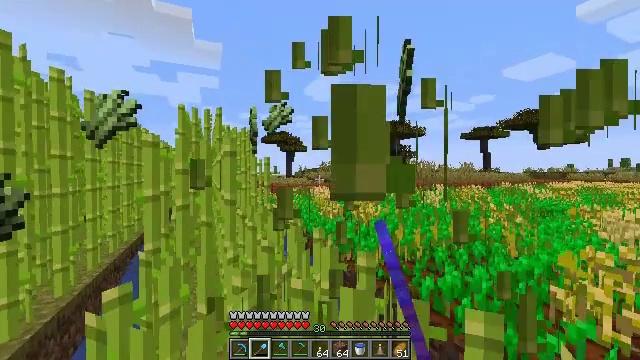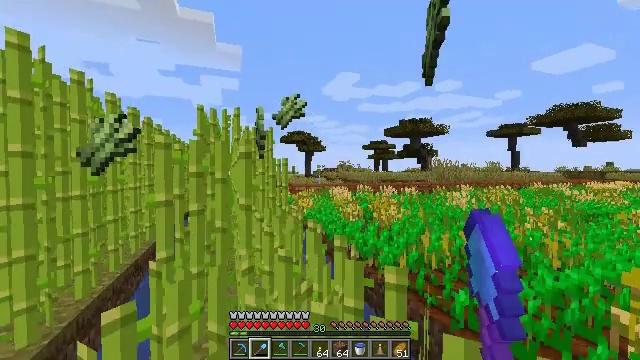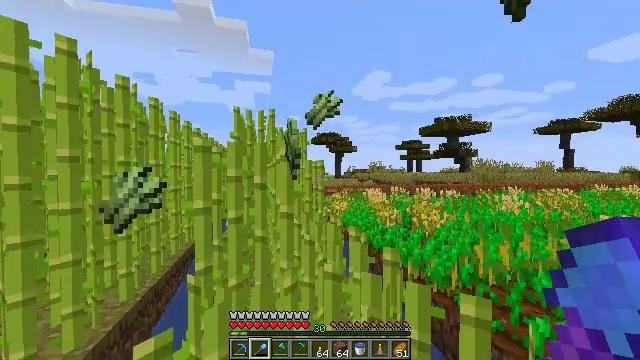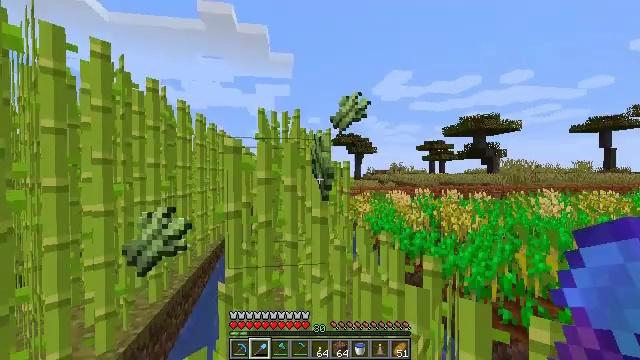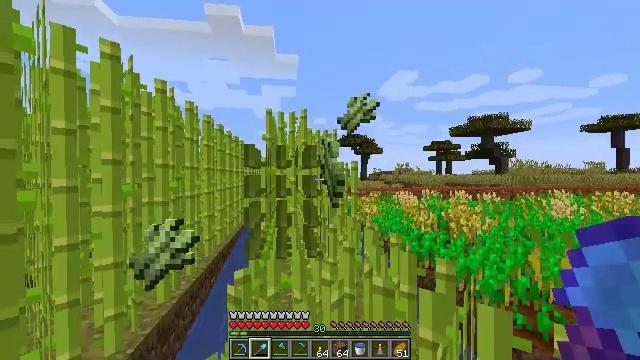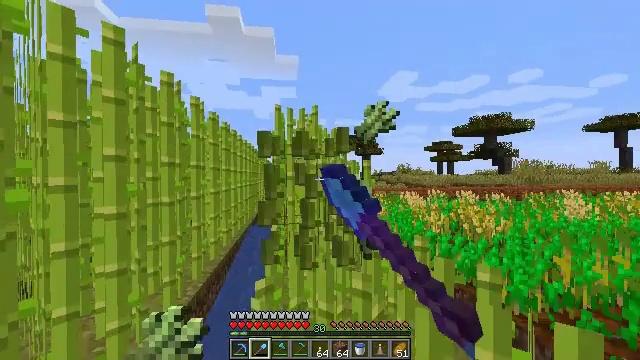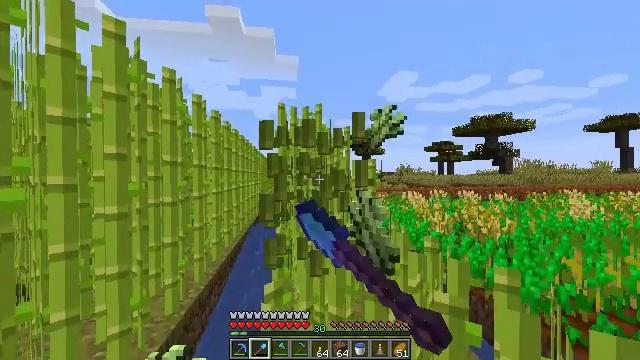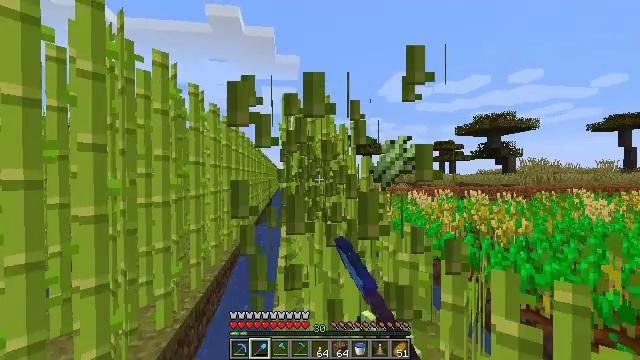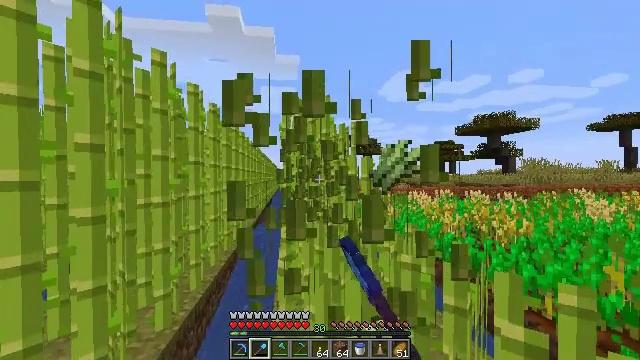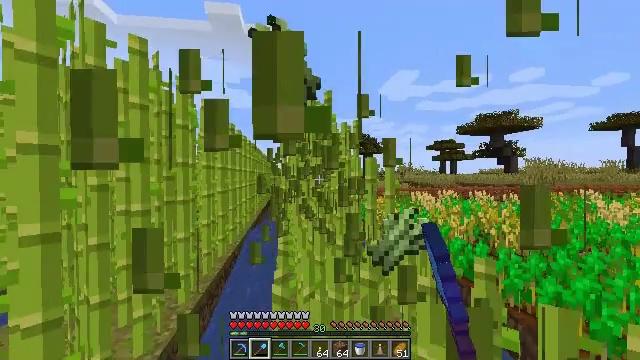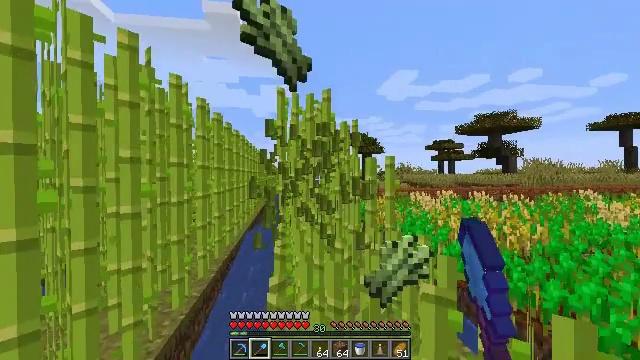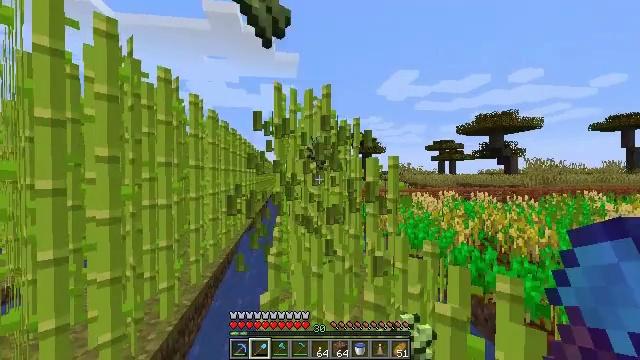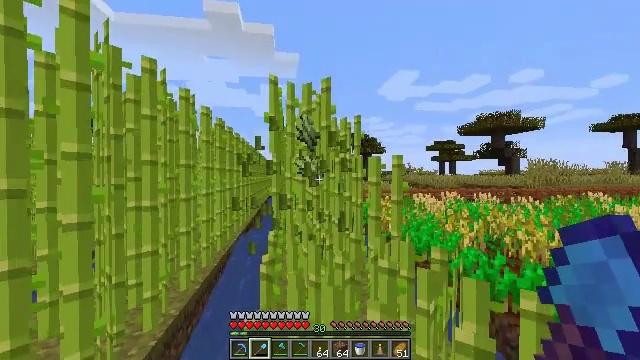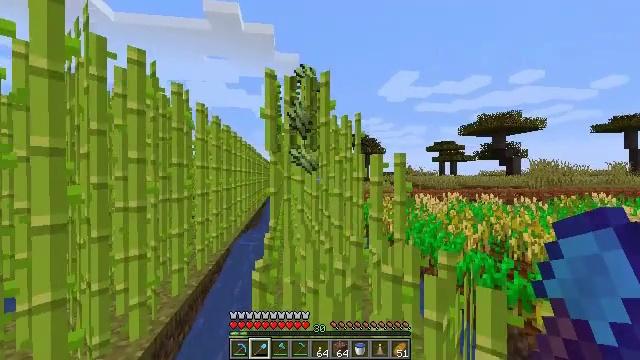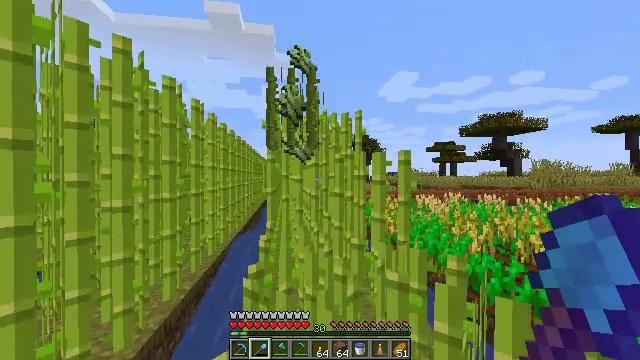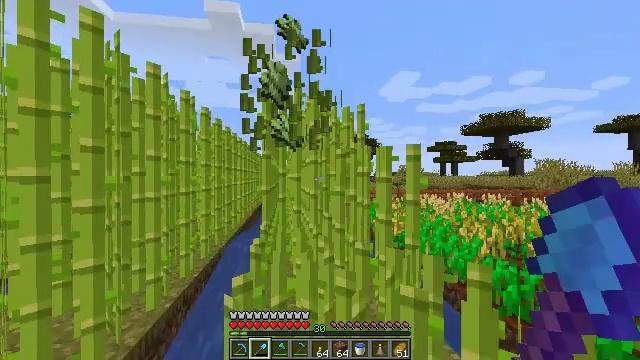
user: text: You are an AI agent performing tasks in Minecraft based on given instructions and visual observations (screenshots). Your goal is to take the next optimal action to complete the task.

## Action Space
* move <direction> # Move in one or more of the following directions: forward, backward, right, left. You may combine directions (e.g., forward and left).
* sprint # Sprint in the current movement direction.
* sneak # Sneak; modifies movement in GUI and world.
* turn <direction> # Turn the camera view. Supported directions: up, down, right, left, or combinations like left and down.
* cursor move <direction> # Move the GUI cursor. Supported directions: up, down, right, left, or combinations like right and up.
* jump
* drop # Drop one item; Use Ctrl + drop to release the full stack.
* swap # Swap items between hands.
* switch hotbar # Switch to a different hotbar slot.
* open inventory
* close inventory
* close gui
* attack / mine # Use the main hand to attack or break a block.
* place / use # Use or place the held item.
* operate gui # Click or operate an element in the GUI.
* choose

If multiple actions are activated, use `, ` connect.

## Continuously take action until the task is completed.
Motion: motion action
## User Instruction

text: Cut down the sugar cane stalks.
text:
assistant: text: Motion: move forward and move left, turn left, attack / mine
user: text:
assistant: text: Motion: move forward and move left, turn left, attack / mine
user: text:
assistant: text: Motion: move forward and move left, turn left, attack / mine
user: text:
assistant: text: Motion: move forward and move left, turn left, attack / mine
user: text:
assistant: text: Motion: move forward and move left, attack / mine
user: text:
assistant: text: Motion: move forward, attack / mine
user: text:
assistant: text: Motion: move forward, attack / mine
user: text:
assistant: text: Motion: move forward, attack / mine
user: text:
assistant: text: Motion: move forward, attack / mine
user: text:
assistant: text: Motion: move forward, attack / mine
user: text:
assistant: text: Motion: move forward, attack / mine
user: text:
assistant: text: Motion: move forward, attack / mine
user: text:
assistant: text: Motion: move forward, attack / mine
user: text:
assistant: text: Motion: move forward, attack / mine
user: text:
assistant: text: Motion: move forward, attack / mine
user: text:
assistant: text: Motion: move forward, turn right, attack / mine
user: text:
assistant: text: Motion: move forward and move left, turn right, attack / mine
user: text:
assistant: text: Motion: move forward and move left, turn right, attack / mine
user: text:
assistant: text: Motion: move forward and move left, turn right, attack / mine
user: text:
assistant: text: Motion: move forward and move left, turn right, attack / mine
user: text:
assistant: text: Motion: move forward, attack / mine
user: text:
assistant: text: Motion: move forward, attack / mine
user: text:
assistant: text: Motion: move forward, turn left, attack / mine
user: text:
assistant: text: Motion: move forward and move left, turn left, attack / mine
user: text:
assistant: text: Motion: move forward and move left, attack / mine
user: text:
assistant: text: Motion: move forward and move left, attack / mine
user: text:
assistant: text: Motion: move forward, turn right, attack / mine
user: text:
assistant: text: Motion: move forward, turn right and up, attack / mine
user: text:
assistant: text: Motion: move forward, turn right, attack / mine
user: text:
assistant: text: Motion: move forward, turn right, attack / mine